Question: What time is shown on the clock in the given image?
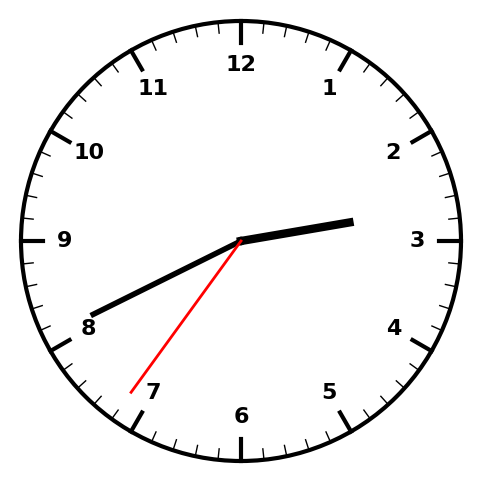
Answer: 02:40:36